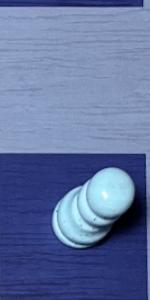
Label: Pawn_White